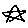
Label: star